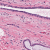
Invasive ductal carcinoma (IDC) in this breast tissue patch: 0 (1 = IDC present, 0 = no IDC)